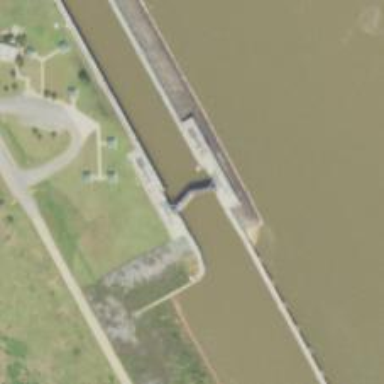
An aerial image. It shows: Lock gate along waterway.